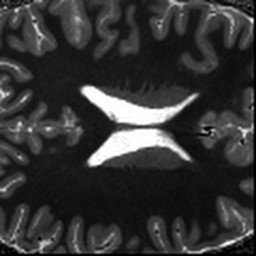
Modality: T1map
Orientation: axial
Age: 21
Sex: male